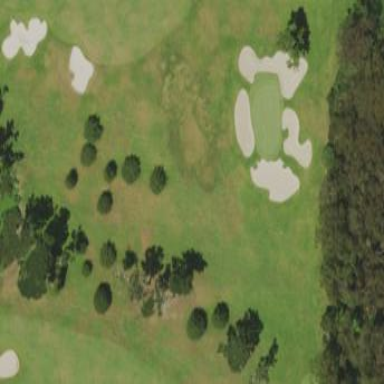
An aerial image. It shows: Rough area on grassy golf course.